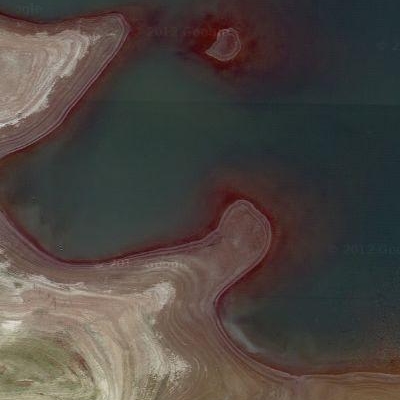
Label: dRiverLake